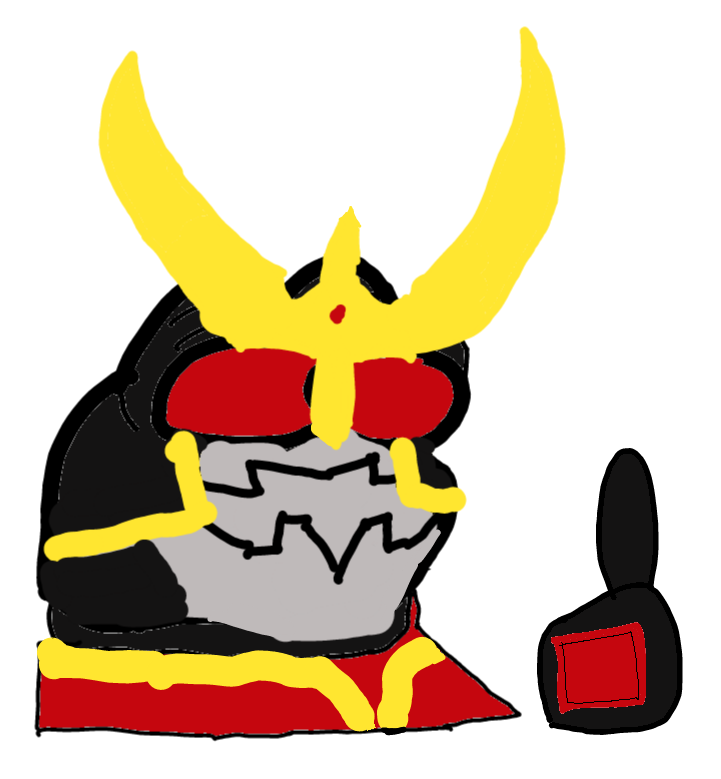
Label: 5_Pepe